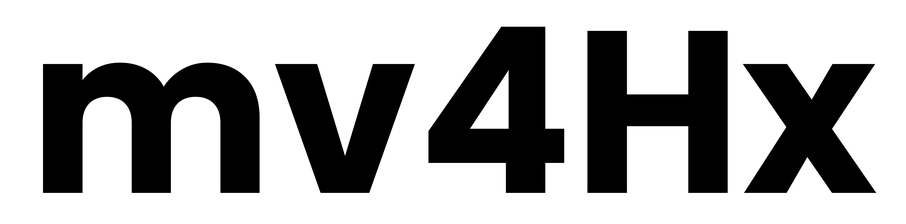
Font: Poppins-Bold